Field crop: maize
Growth stage: 1
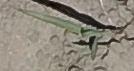
Species: sorghum